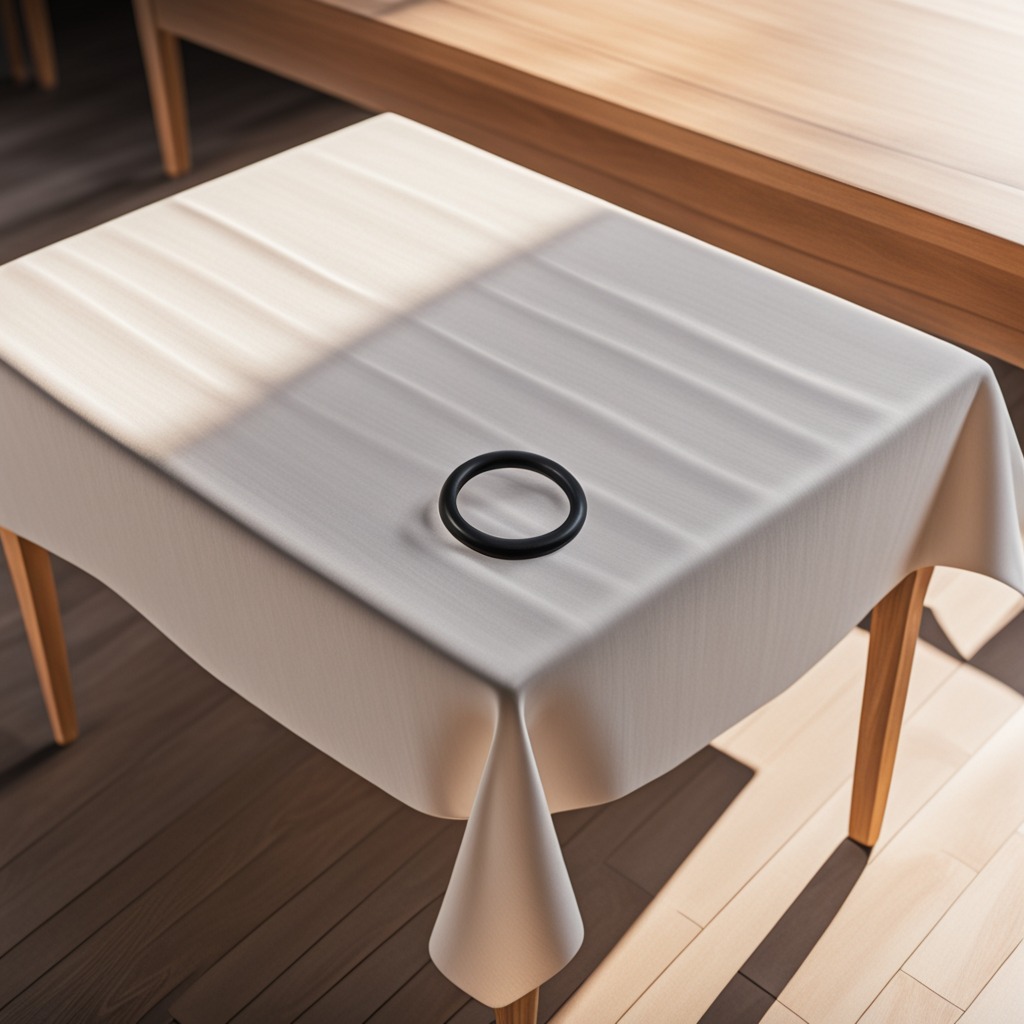
A rubber O-ring lying on a wooden table in an outdoor workshop during daytime bright natural light soft shadows worn but beneath the cloth